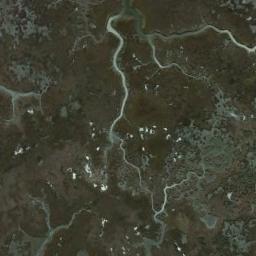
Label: wetland